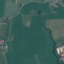
Label: Pasture